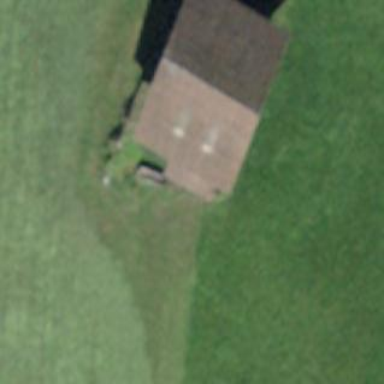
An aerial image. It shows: Rural barn.